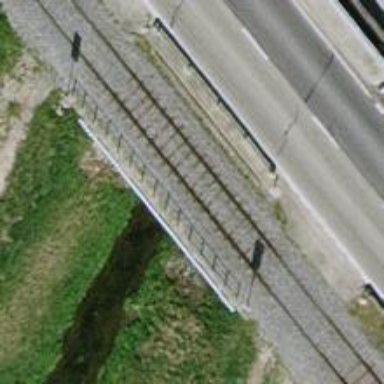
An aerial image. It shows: Bridge with electrified rail tracks and contact line.